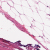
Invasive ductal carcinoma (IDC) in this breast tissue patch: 0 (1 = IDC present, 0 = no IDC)